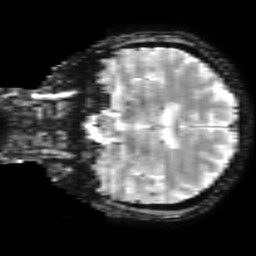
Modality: T2starw
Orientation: coronal
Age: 39
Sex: male
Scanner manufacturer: ge
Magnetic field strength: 3 T
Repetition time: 0.65 s
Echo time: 0.02 s